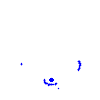
Particle: electron